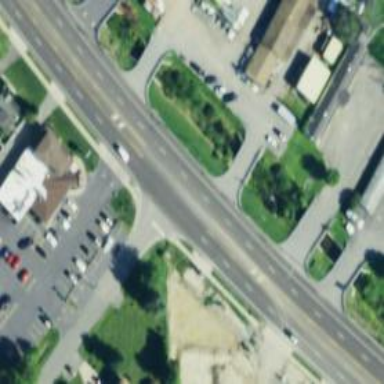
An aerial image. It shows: Unmarked crossing on the road.